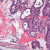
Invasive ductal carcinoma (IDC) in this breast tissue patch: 1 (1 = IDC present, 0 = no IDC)